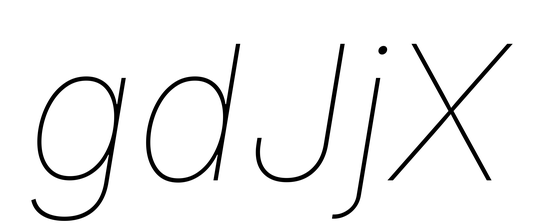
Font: Inter-Italic_Thin_Italic